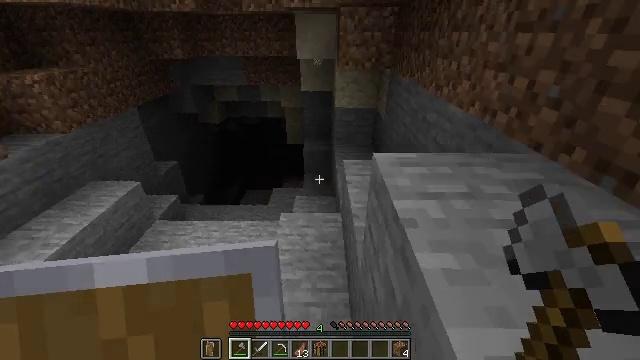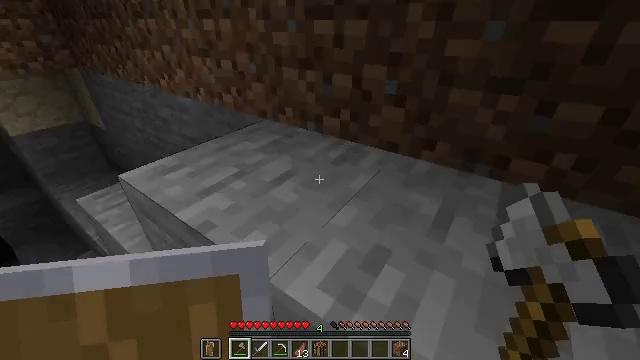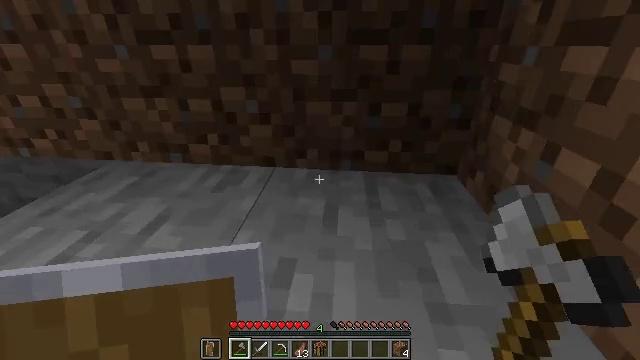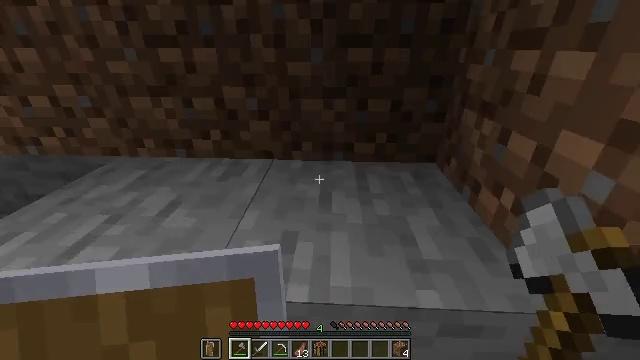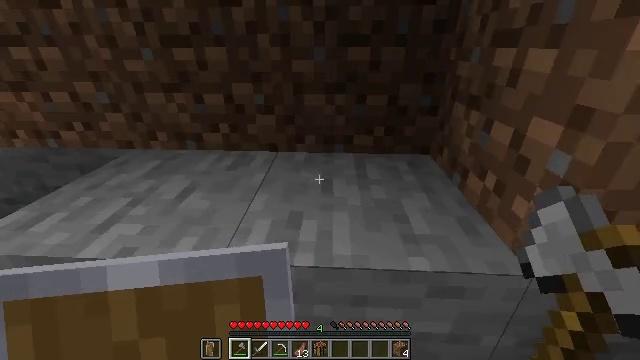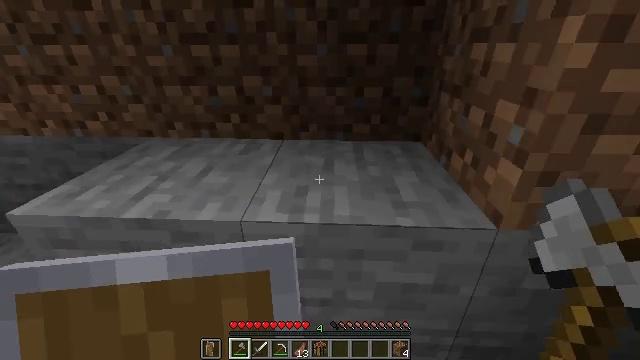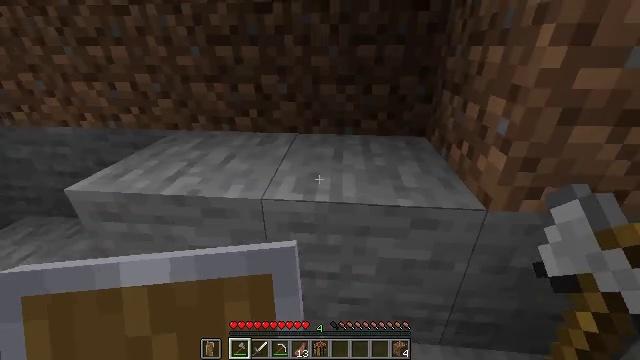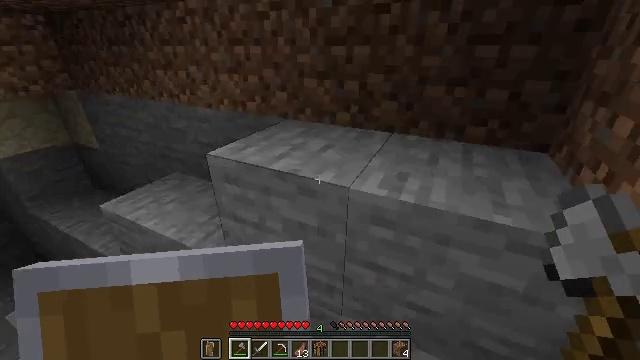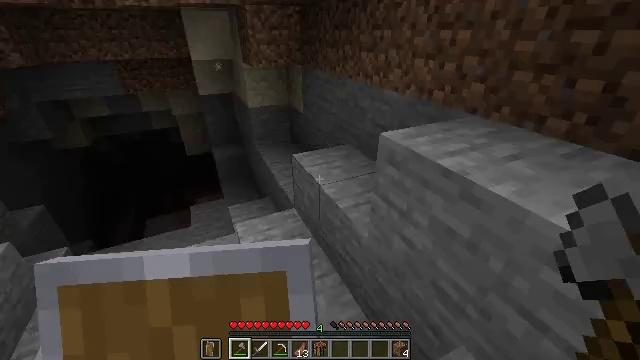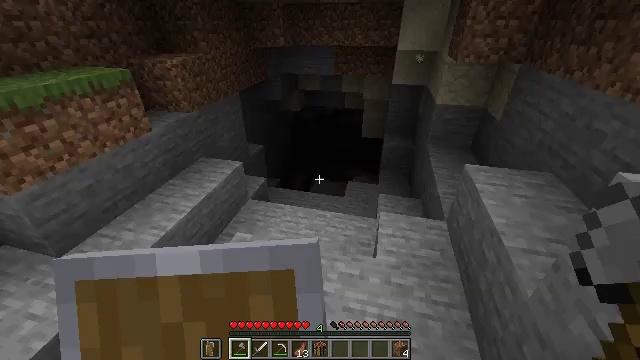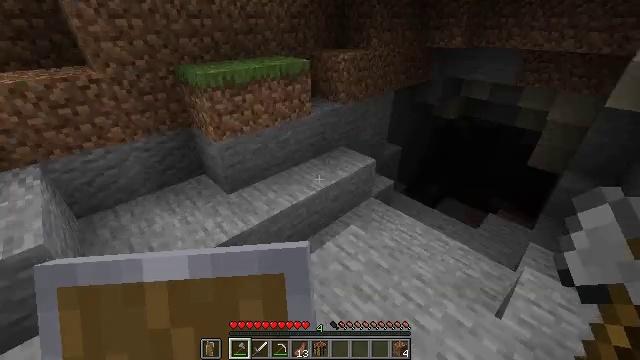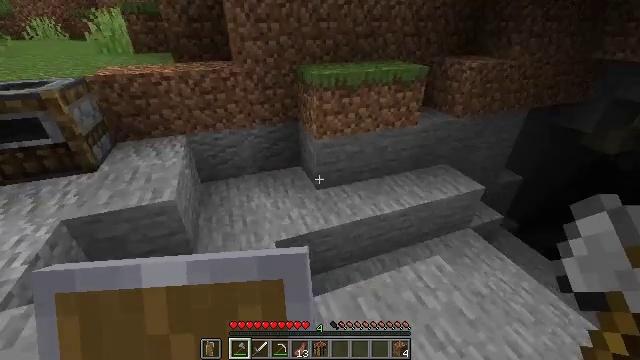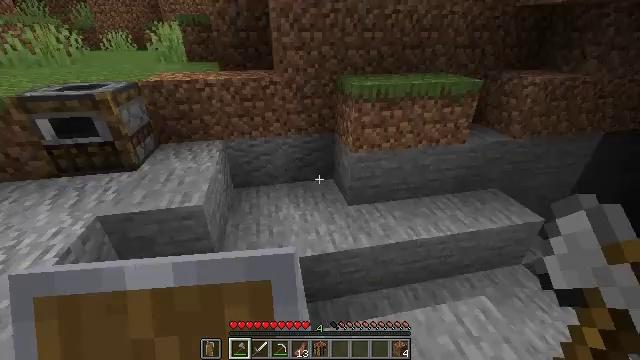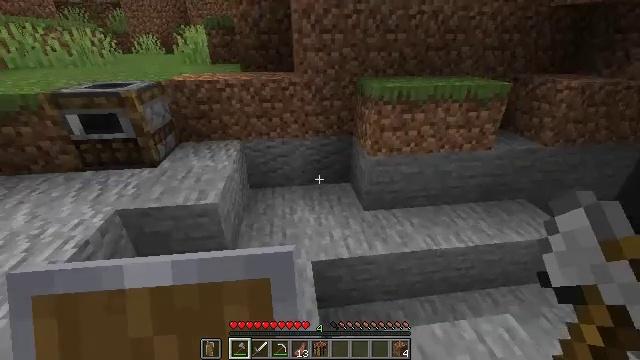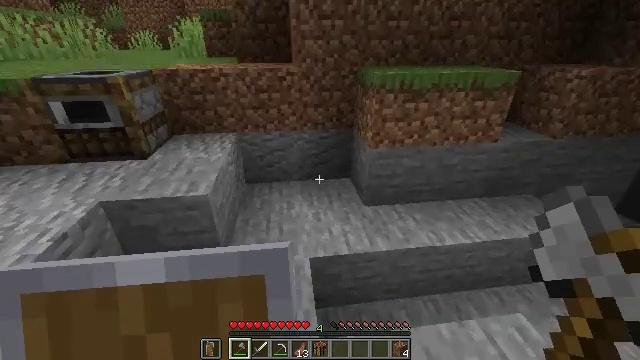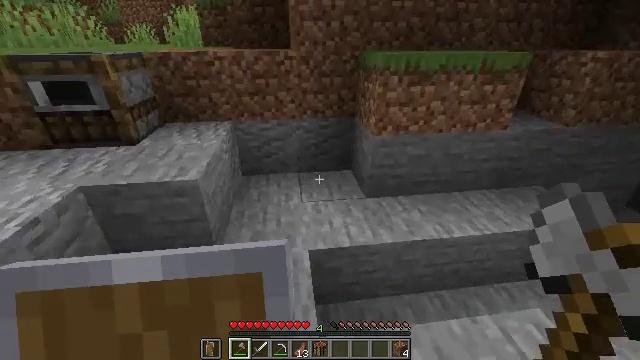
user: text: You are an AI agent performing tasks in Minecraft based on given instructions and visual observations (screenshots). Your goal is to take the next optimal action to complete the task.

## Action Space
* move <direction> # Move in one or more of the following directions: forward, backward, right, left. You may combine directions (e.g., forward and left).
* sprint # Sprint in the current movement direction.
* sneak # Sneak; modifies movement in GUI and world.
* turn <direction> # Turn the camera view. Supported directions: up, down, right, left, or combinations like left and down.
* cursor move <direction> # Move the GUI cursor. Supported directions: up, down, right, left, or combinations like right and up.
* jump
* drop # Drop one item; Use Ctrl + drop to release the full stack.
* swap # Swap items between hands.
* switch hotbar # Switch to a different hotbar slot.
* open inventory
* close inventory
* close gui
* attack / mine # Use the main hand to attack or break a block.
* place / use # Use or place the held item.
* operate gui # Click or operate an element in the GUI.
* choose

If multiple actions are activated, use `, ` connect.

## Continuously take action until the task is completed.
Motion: motion action
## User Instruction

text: Retrieve the smoker into your inventory.
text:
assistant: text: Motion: turn right and down
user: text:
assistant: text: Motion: move back, turn right and up
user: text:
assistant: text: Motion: move back, turn right
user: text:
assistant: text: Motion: move back
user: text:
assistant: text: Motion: move back
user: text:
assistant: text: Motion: turn left
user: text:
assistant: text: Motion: turn left
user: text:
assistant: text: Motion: turn left and down
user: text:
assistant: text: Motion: turn left and down
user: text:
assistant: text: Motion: move forward, turn left
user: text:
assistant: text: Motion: move forward, turn left
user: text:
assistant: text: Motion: move forward, turn left and up
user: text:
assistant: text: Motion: move forward, turn left
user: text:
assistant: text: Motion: move forward and move left
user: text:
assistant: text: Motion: move forward and move left
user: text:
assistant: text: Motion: move forward and move left
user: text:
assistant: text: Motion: move forward and move left
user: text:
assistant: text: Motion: move forward and move left, turn left
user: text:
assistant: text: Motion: move forward and move left, turn left
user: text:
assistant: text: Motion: move forward and move left, turn left
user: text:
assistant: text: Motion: move forward and move left, turn left, jump
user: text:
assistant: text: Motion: move forward and move left, turn left, jump
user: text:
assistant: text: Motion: move forward and move left, turn left, jump
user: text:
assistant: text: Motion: move forward and move left, jump
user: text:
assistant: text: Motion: move forward and move left, jump
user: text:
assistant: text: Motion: move forward and move left
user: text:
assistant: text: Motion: move forward and move left
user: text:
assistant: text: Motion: move forward and move left
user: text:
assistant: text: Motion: move forward and move left
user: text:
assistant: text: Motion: move forward and move left, jump